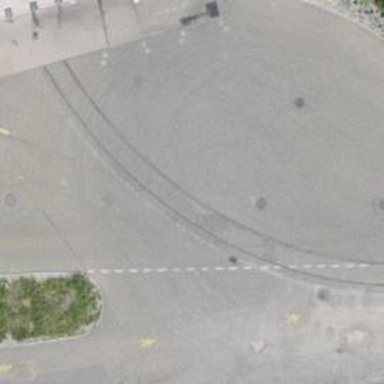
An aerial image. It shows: Railway spur service.